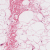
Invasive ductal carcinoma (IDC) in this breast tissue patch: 0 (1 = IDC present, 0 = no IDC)